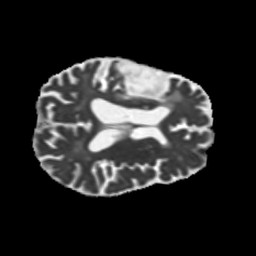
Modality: MD
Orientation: axial
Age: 58
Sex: male
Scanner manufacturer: siemens
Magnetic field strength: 3 T
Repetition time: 5.25 s
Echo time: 0.08 s